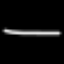
Label: line